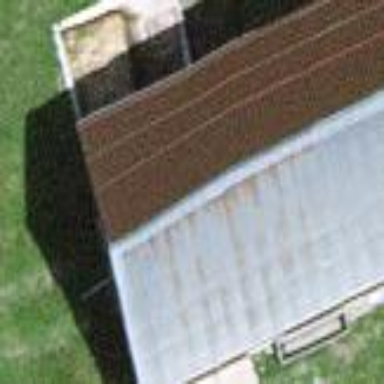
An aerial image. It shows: Gabled roof on farm auxiliary building.